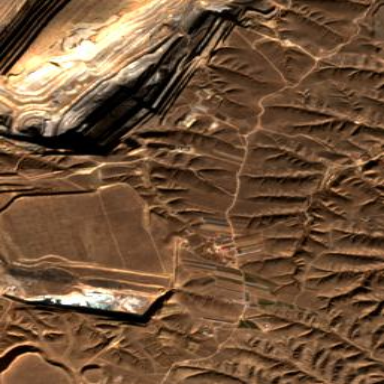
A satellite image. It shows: Quarry area.